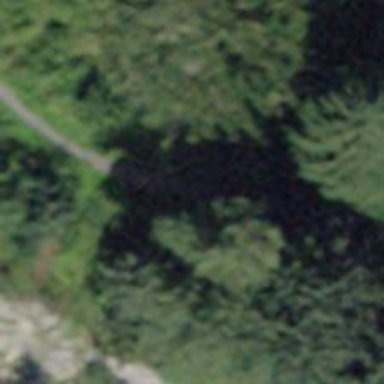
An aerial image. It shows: Path.